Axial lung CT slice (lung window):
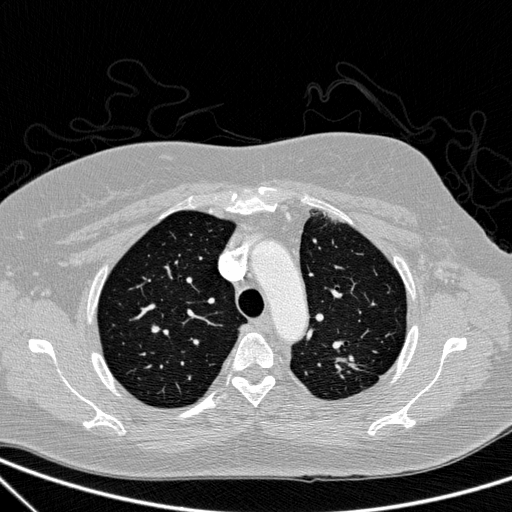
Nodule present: yes
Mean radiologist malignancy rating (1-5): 4.25